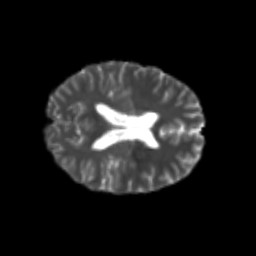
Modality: T2w
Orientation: axial
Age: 24
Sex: female
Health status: healthy
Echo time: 0.074 s